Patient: sex M, age 49
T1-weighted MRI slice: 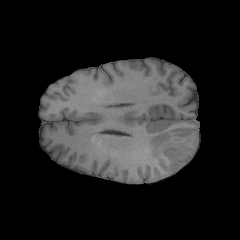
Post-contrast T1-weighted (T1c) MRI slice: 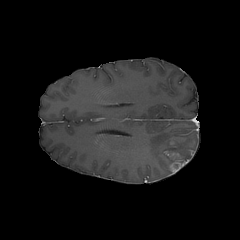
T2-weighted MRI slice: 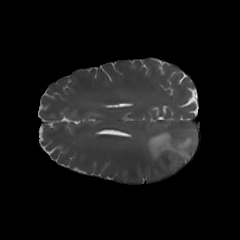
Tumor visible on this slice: yes
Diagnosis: Glioblastoma, IDH-wildtype
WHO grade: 4